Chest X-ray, AP view. Patient: 34 years old, sex M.
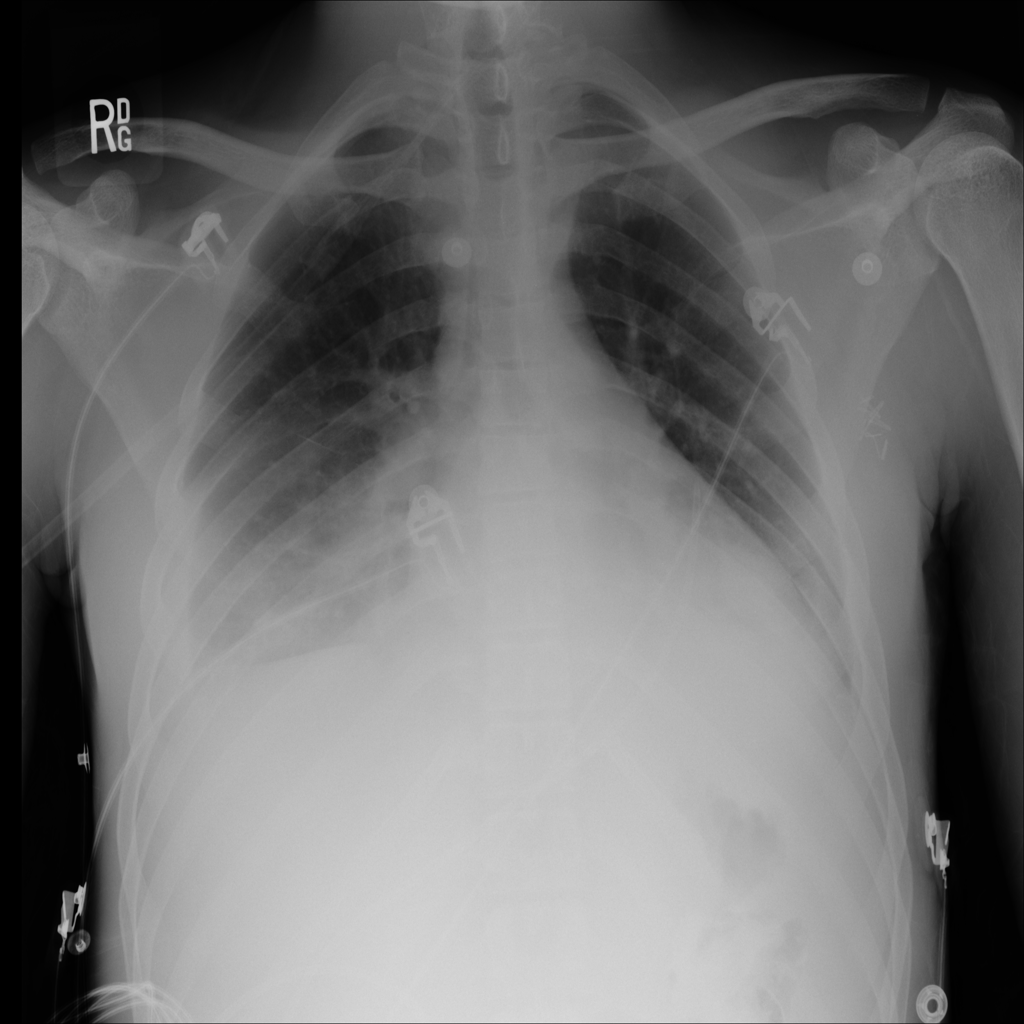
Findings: Effusion